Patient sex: M
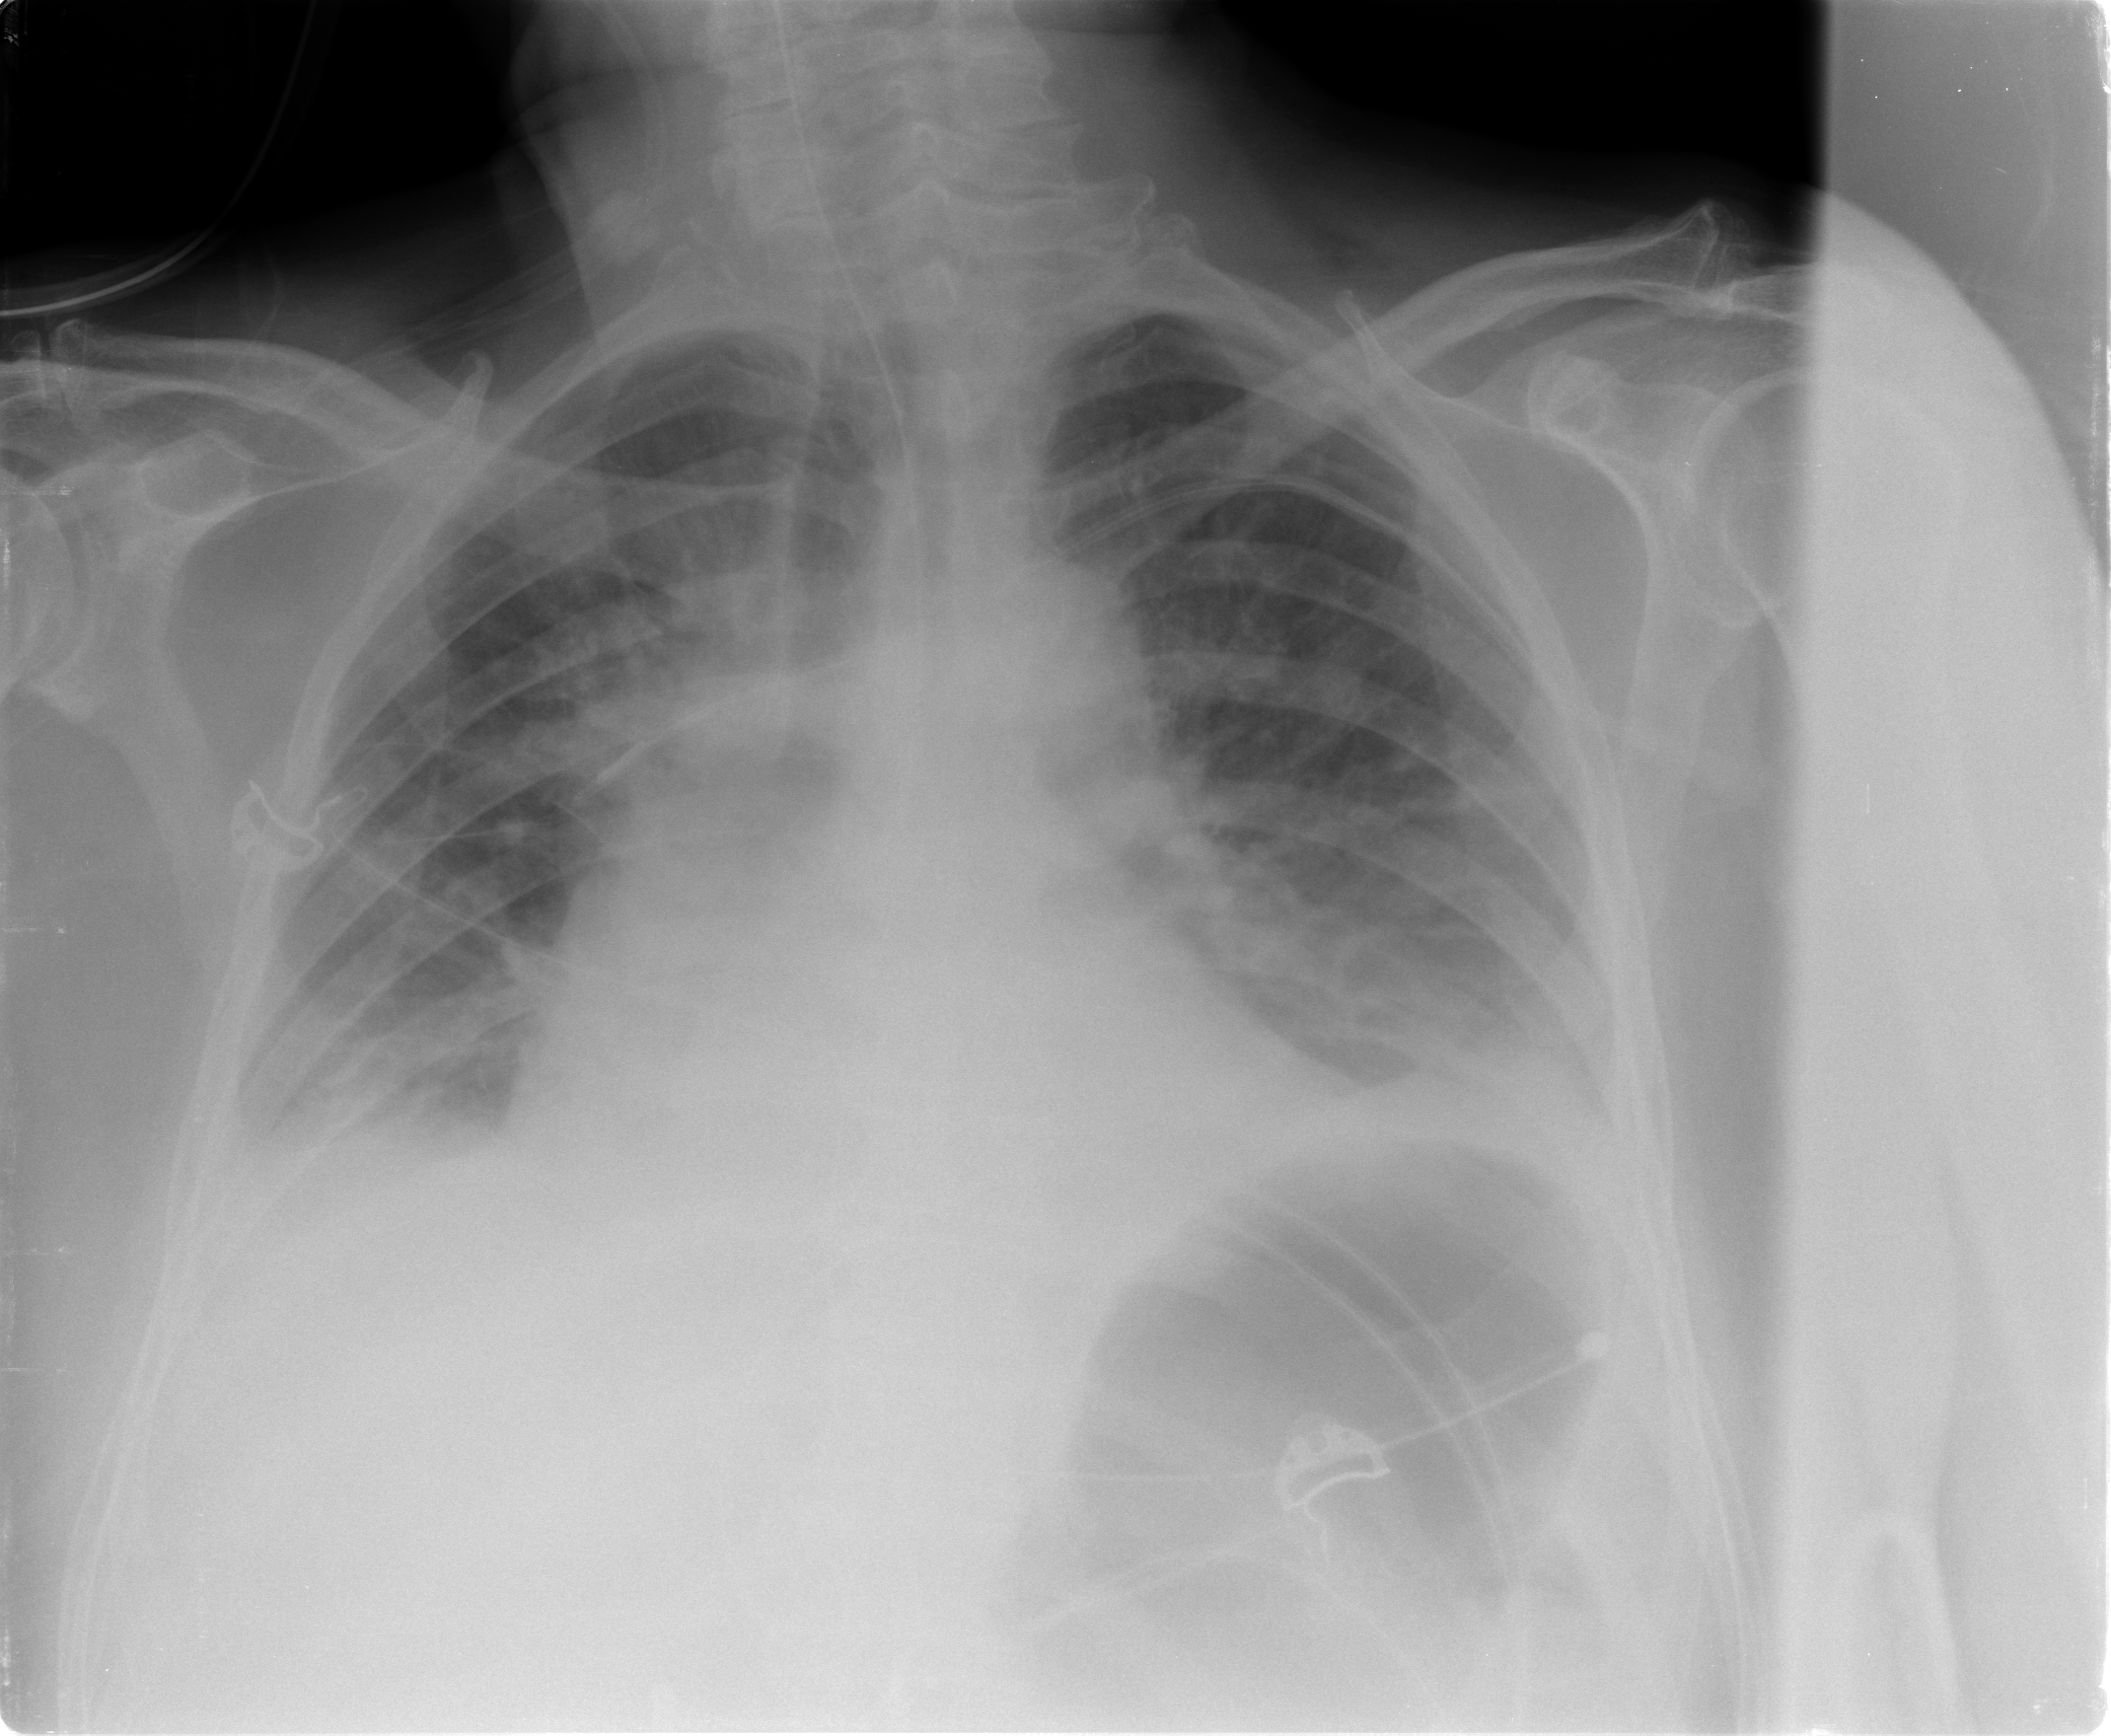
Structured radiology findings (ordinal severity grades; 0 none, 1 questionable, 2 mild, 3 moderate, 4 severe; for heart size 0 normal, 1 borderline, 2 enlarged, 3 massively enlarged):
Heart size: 2
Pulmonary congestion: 2
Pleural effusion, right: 2
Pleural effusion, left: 2
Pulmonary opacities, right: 2
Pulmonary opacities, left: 2
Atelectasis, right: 2
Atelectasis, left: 2